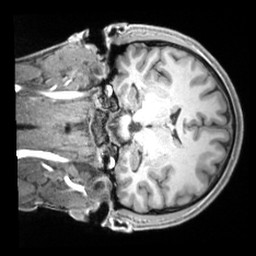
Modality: T1w
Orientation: coronal
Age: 36
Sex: male
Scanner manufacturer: siemens
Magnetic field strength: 3 T
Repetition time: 2.2 s
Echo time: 0.00218 s